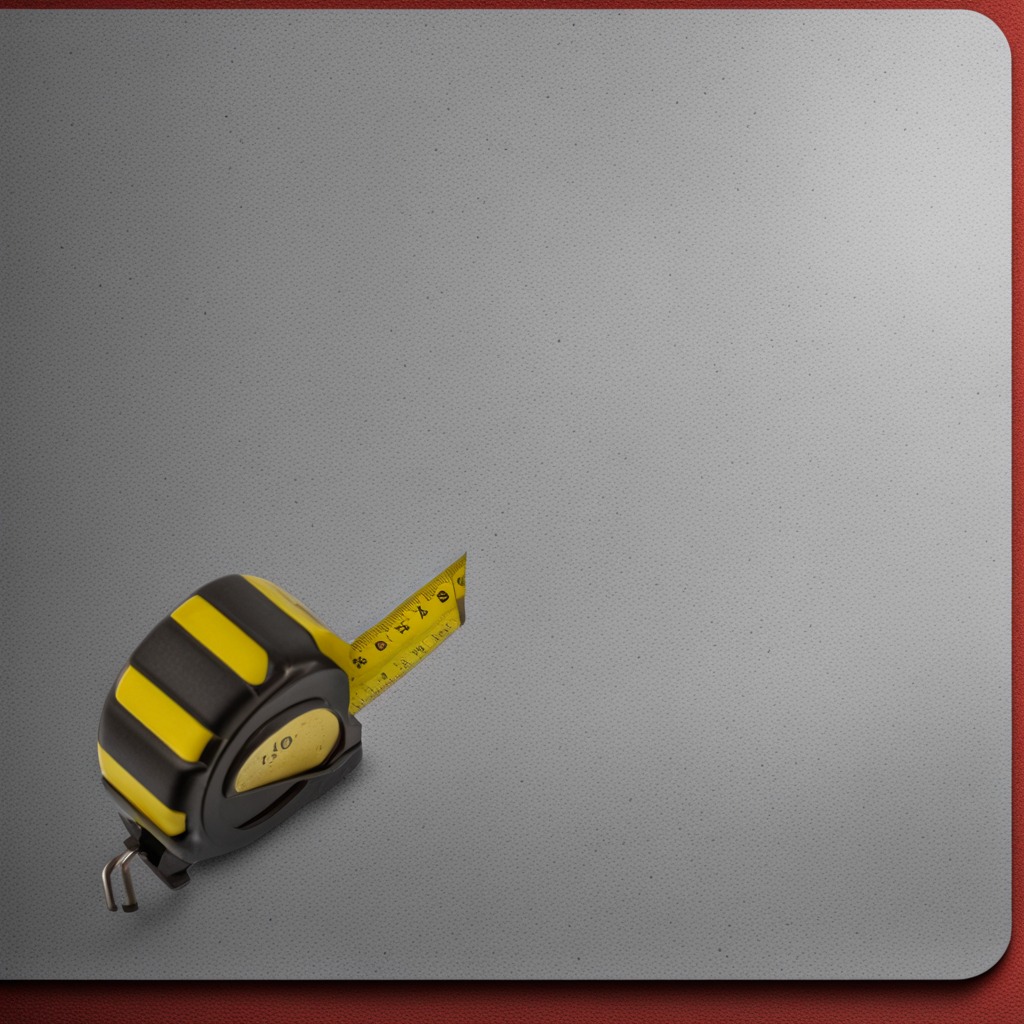
A measuring tape lies on a clean granite tabletop covered with a red rubber mat inside a workshop under bright overhead lighting crisp shadows high clarity worn but beneath the mat